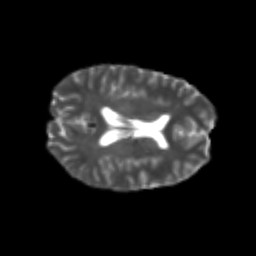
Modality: T2w
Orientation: axial
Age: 24
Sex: female
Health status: healthy
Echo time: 0.074 s